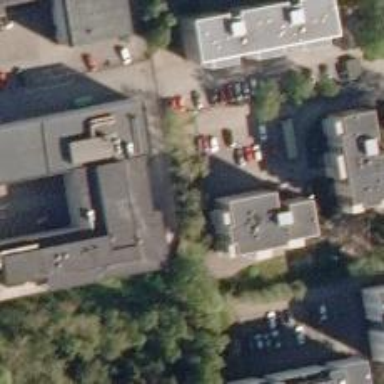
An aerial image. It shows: Driveway for service vehicles.